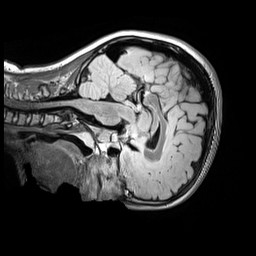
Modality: FLAIR
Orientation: sagittal
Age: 11
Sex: male
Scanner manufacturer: siemens
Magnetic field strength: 3 T
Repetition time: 5 s
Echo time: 0.388 s